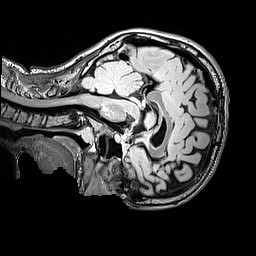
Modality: FLAIR
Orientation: sagittal
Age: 12
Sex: male
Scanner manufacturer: siemens
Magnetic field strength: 3 T
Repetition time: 5 s
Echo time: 0.388 s